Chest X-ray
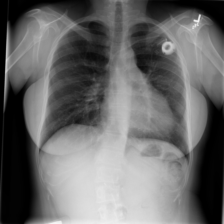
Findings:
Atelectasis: negative
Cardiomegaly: negative
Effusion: negative
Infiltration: negative
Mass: negative
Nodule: negative
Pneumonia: negative
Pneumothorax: negative
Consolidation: negative
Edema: negative
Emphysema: negative
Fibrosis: negative
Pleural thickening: negative
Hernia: negative